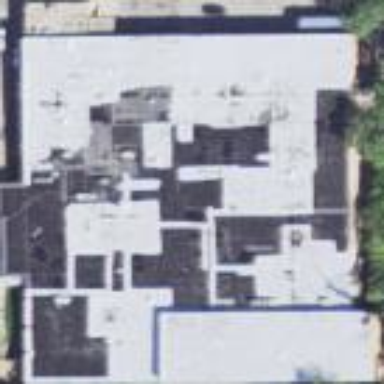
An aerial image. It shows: Industrial building.